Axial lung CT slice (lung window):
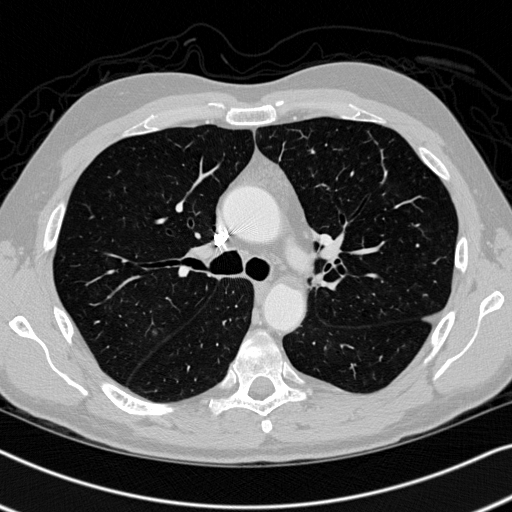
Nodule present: yes
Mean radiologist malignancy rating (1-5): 2.5